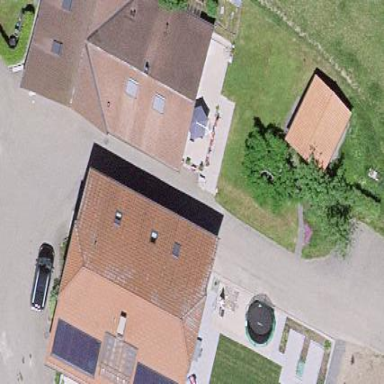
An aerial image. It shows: Residential building.